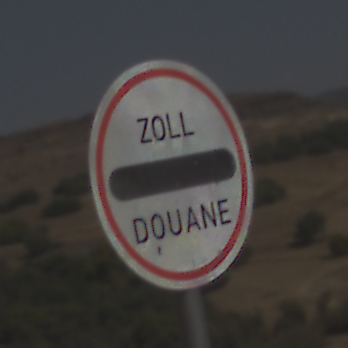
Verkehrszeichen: Zollstelle
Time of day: Midday
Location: Outdoor (Nature)
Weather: PartlyCloudy
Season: NotSpecified
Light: Natural